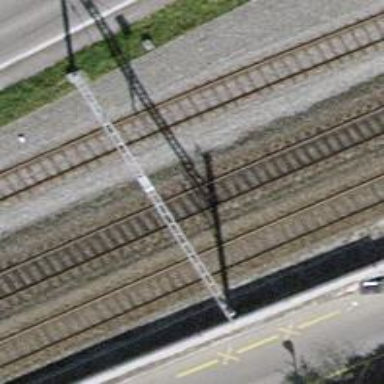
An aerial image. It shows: Railway with electrified contact lines.